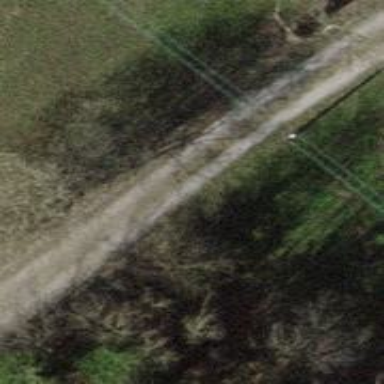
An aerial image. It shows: Unpaved track with grade2 surface.